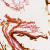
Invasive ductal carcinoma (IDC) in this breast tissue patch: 0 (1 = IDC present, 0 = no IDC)